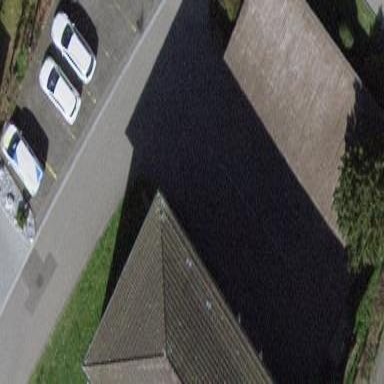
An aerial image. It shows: Group of garages.